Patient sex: F
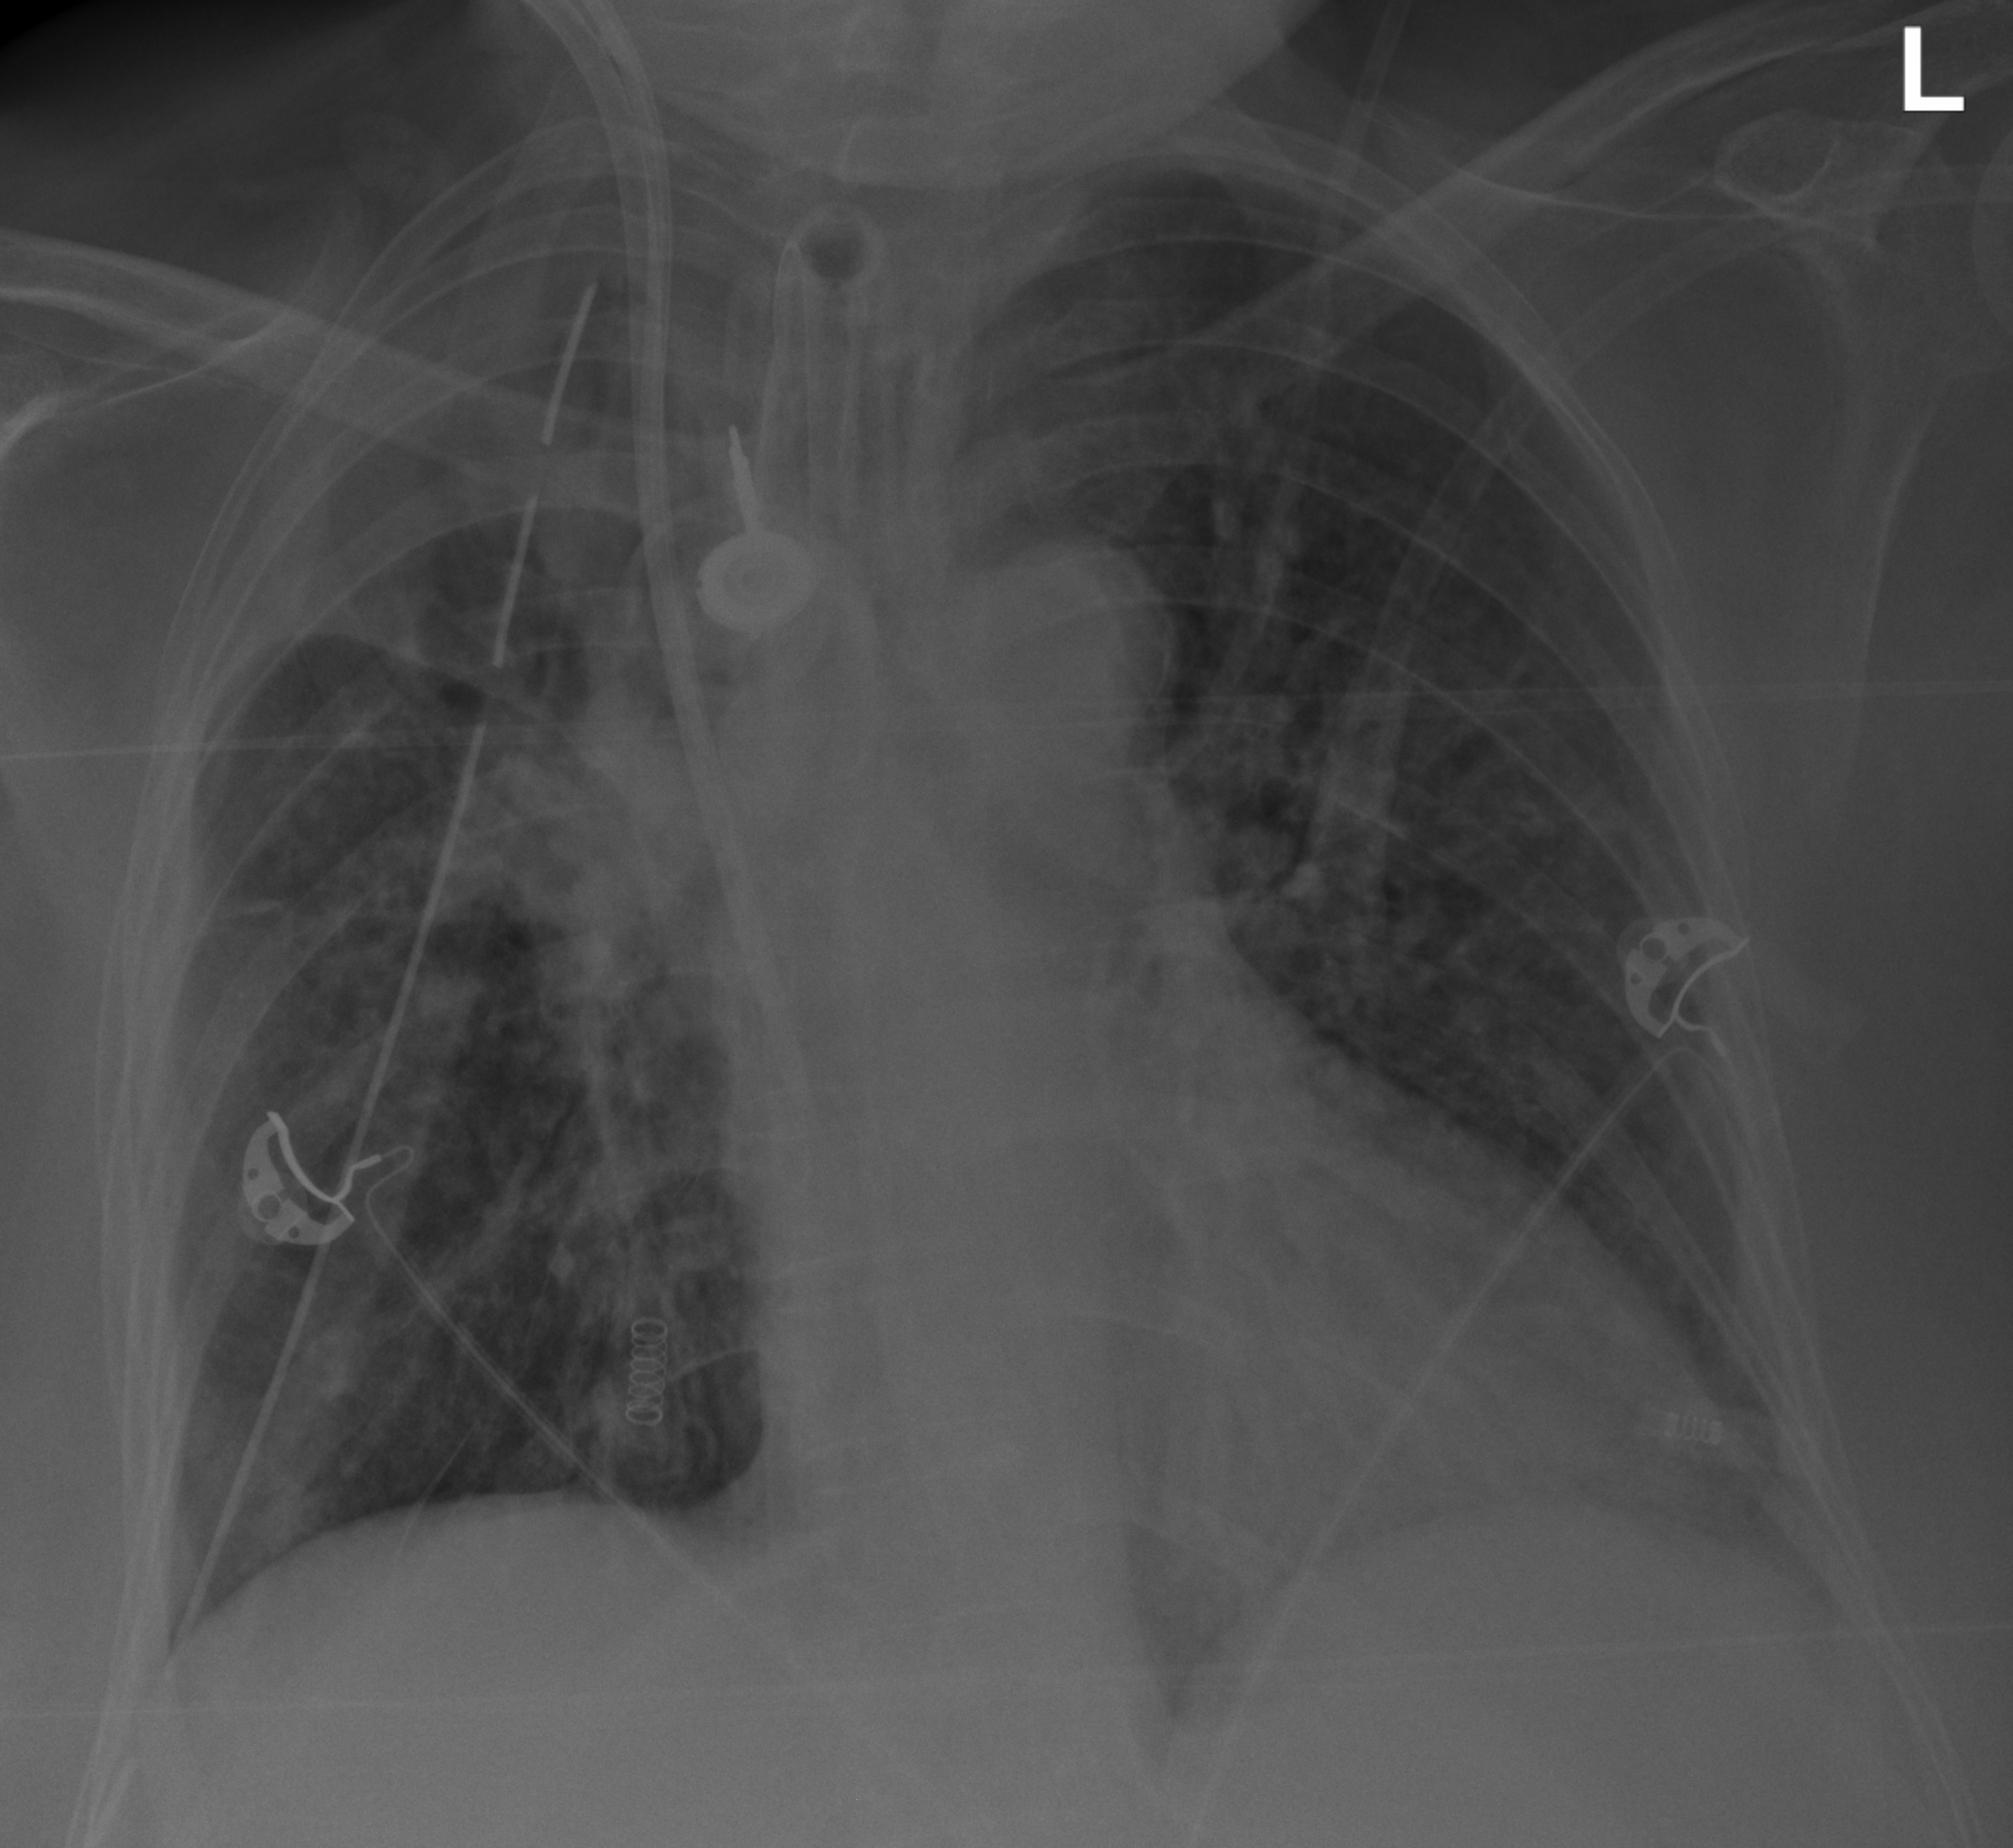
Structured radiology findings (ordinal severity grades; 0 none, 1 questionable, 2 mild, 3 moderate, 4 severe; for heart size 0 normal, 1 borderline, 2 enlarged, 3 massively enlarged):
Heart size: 0
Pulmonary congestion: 2
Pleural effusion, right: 2
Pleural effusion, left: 2
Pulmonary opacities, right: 2
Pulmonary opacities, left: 0
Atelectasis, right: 3
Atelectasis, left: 0